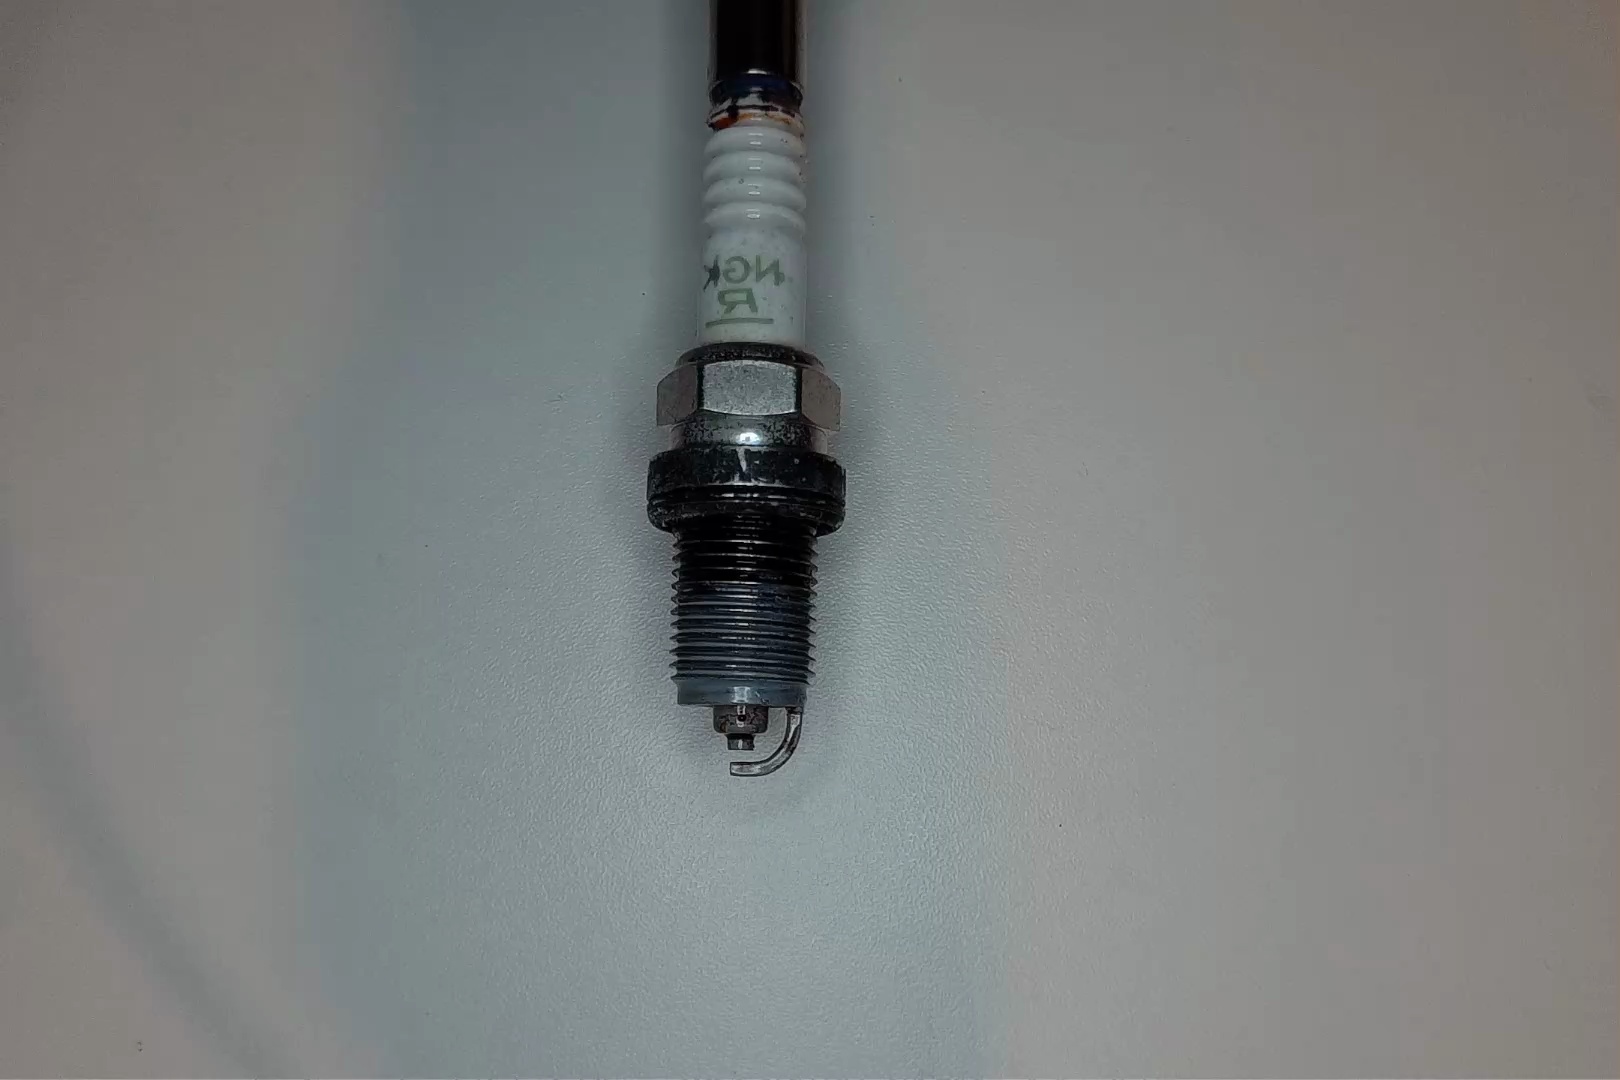
Label: anomaly